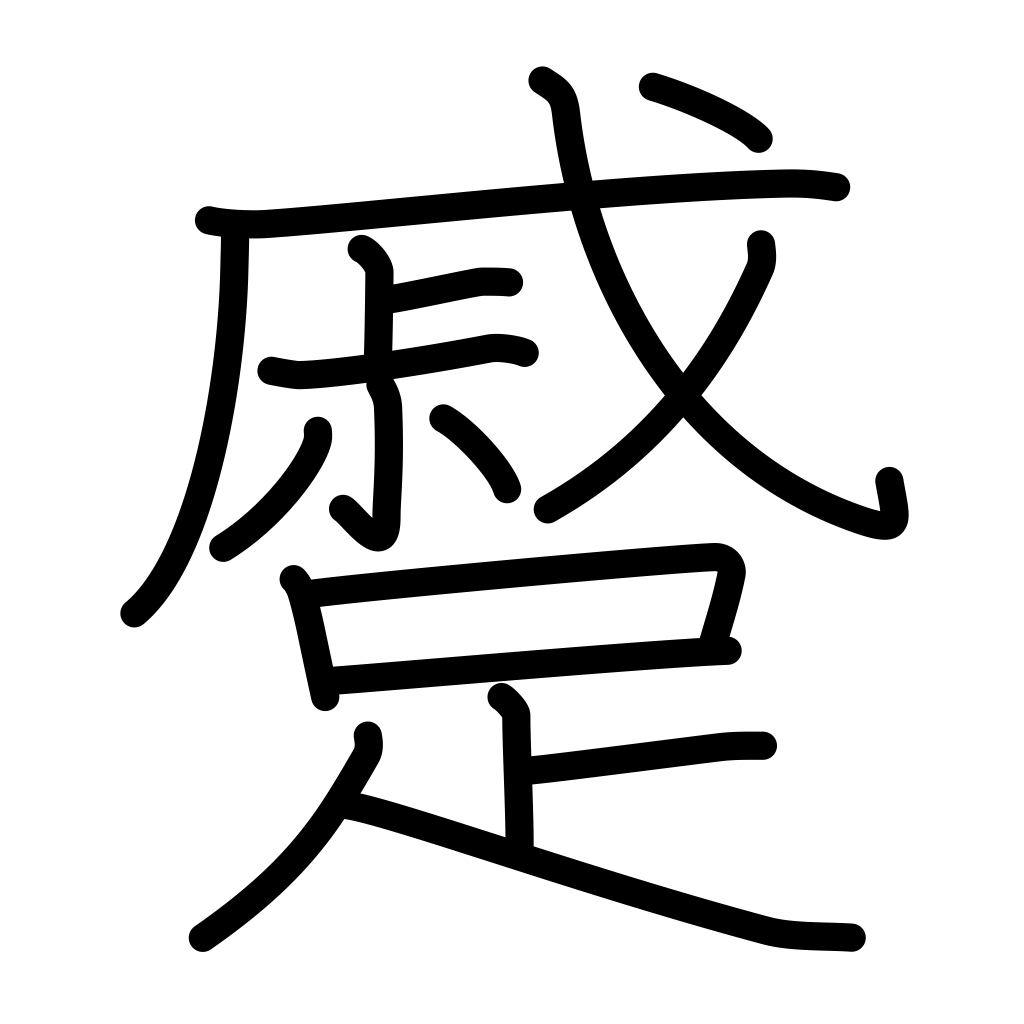
Meaning: a tight place, scowl, approaching